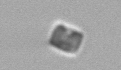
Label: Bacillariophyceae_morphotype1